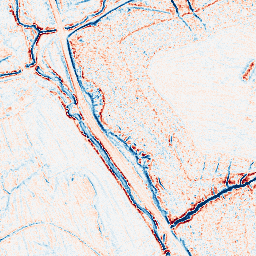
Category: edge_preserving
Decomposition family: anisotropic_diffusion
Decomposition parameters: iterations: 20
kappa: 50
gamma: 0.05
Upsampling method: sinc_blackman
Upsampling parameters: scale: 4
kernel_size: 16
Upsampling scale: 4